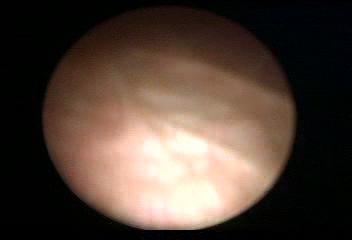
Modality: WLC
Class: Normal mucosa
Bladder cancer association: No